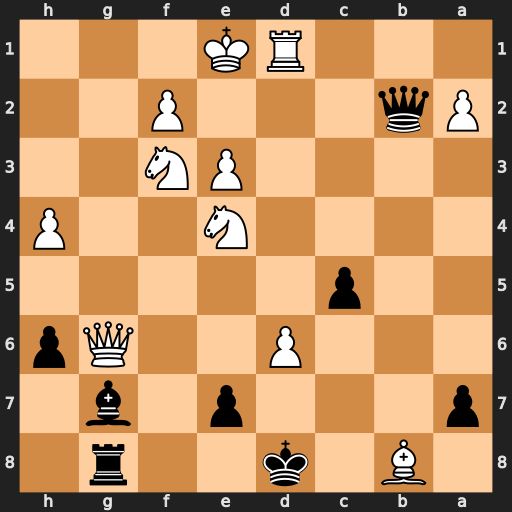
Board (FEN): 1B1k2r1/p3p1b1/3P2Qp/2p5/4N2P/4PN2/Pq3P2/3RK3
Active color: b
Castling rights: -
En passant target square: -
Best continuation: Bc3+ Nxc3 Qxc3+ Kf1 Rxg6